Question: I try to do a loop over a new zero matrix and change every pixel to white.
'''
cv::Mat background = cv::Mat::zeros(frame.rows, frame.cols,frame.type());
for (int i=0; i<frame.rows; i++)
{
for (int j=0; j<frame.cols; j++)
{
background.at<char>(i,j)=255;
}
}
'''
Normally at the end i have to have a matrix totally white But i don't understand why finally i have this picture:

Thanks
solution:
'''
cv::Mat background = cv::Mat::zeros(frame.rows, frame.cols,frame.type());
for (int i=0; i<frame.rows; i++)
{
for (int j=0; j<frame.cols; j++)
{
Vec3b bgrPixel = Vec3b(255,255,255);
background.at<Vec3b>(i,j)=bgrPixel;
// background.at<char>(i,j)=255;
}
}
'''
Thank you !
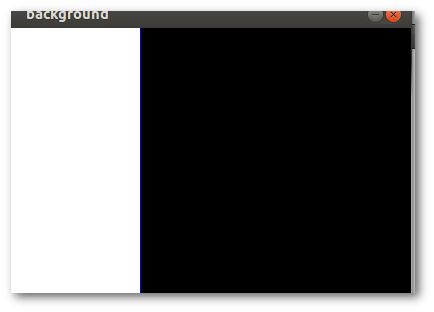
Answer: Your matrix is made up of i*j pixels - each pixel is made up of 3 (RGB) or 4 (RGBA) chars (bytes/channels). You are only looping over the first i*j bytes of the matrix, when you need to be looping over i*j pixels. I'm guessing whatever type you're passing in as the third argument is the 'pixel type'.
Look here for an example usage: <URL>